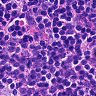
Metastatic tissue present: no